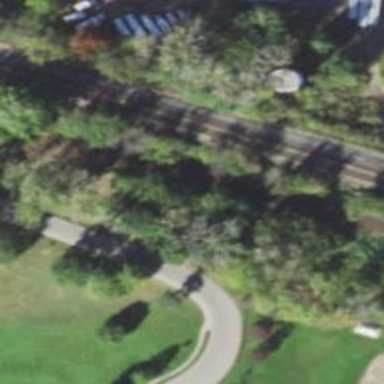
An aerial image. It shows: Abandoned light rail railway adjacent to footway.